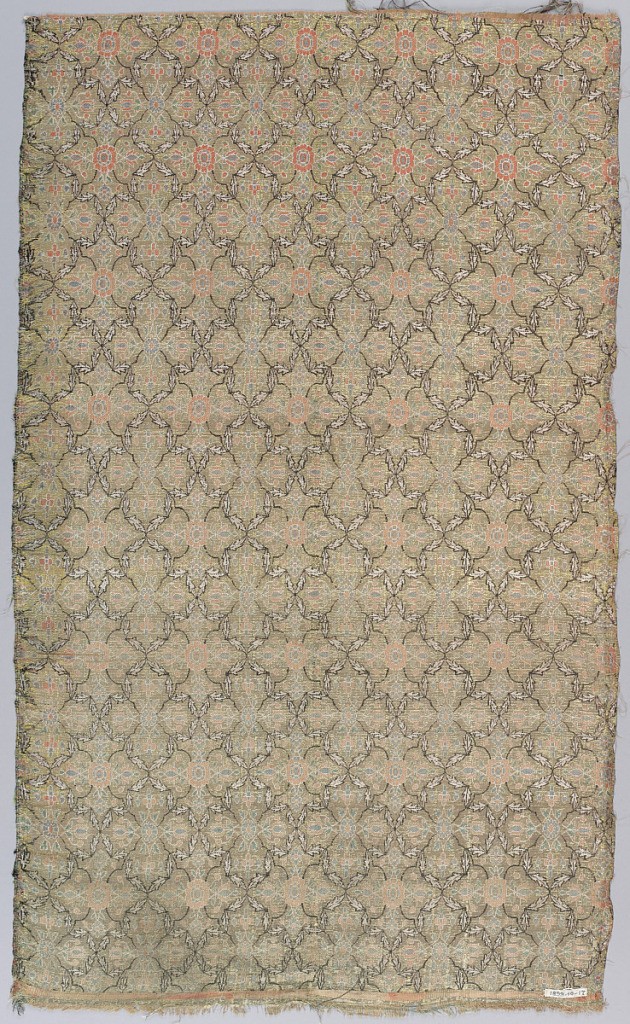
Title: Fragment
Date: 17th century
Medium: silk, metallic thread Technique: plain compound weave
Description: Ground divided into horizontally alternating quatrefoils and stars by rows of small leaves in extra black and white silk wefts. Background of gold. Within stars and quatrefoils conventionalized, small scale, symmetrical floral motifs in red, white, and grey.